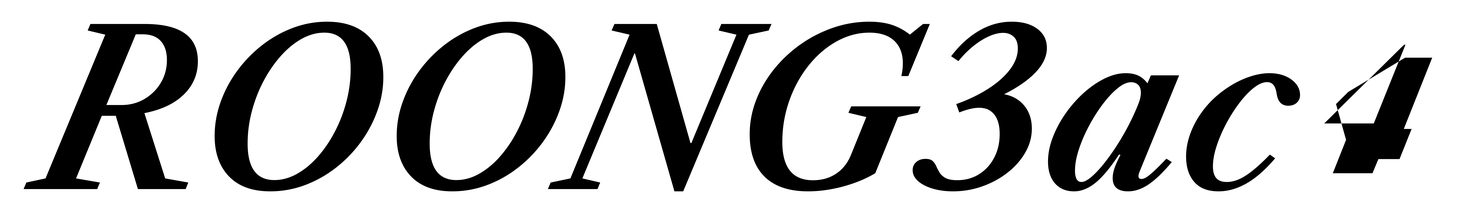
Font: LibreCaslonText-Italic_SemiBold_Italic